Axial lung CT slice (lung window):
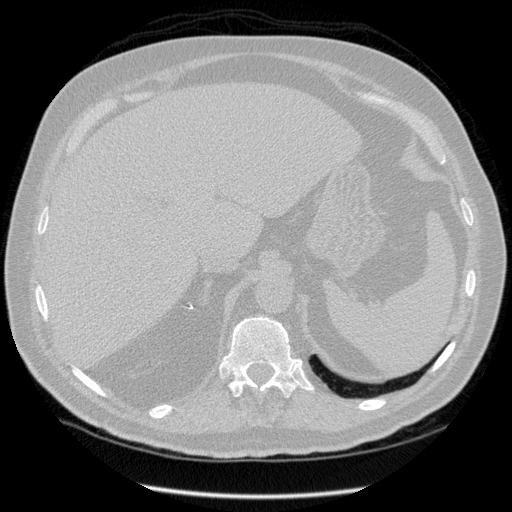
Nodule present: no